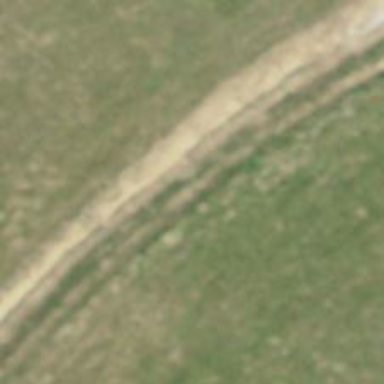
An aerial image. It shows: Unpaved track with tracktype grade4.